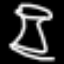
Label: hourglass